Field crop: maize
Growth stage: 2
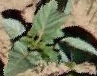
Species: datura